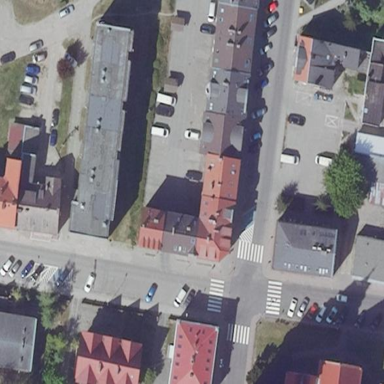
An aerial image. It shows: Retail building.